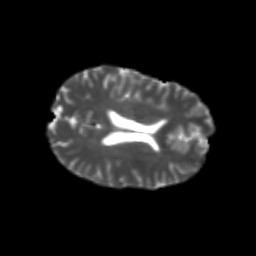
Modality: T2w
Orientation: axial
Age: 24
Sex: female
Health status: healthy
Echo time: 0.074 s